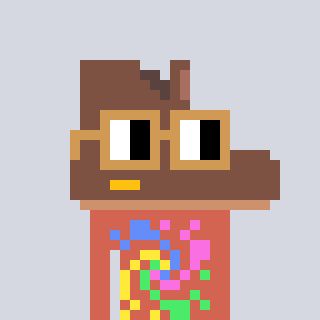
a pixel art character with square brown glasses, a boot-shaped head and a peachy-colored body on a cool background